Interaction volume radius: 10 \u00c5
Interaction volume height: 20 \u00c5
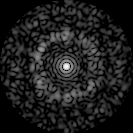
Disorder parameter: 0.7976